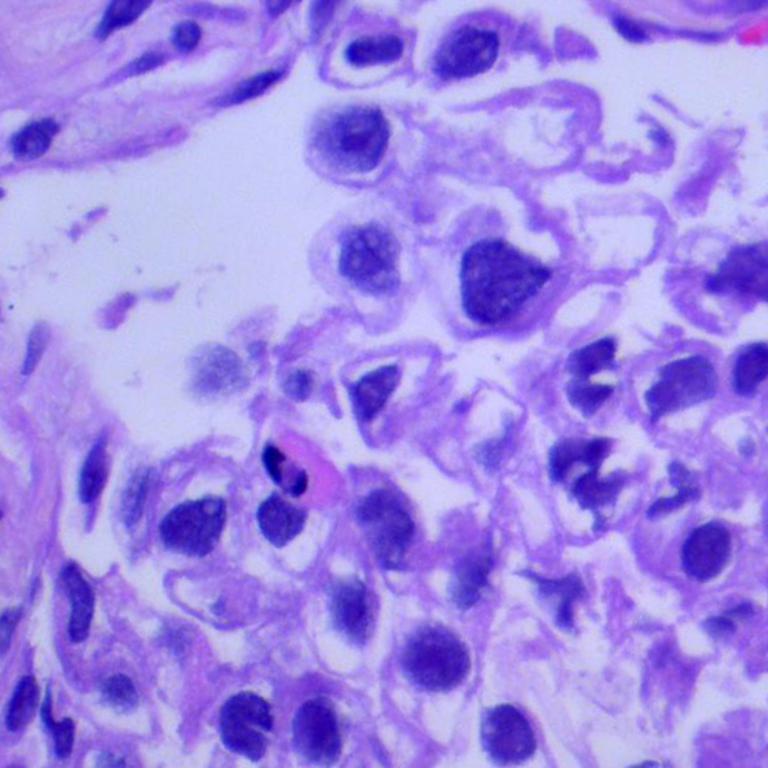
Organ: lung
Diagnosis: adenocarcinomas